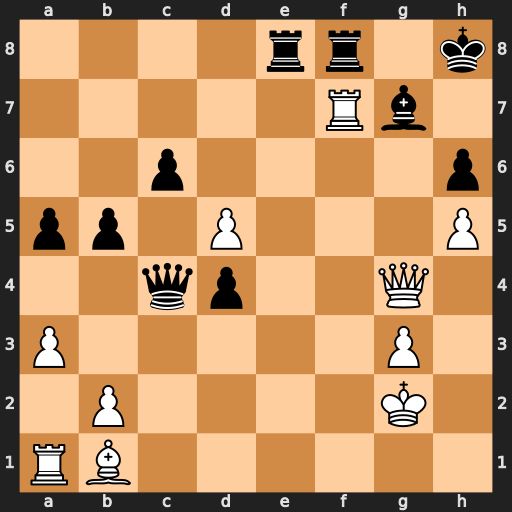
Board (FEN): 4rr1k/5Rb1/2p4p/pp1P3P/2qp2Q1/P5P1/1P4K1/RB6
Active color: w
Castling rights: -
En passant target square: -
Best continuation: Qxg7#